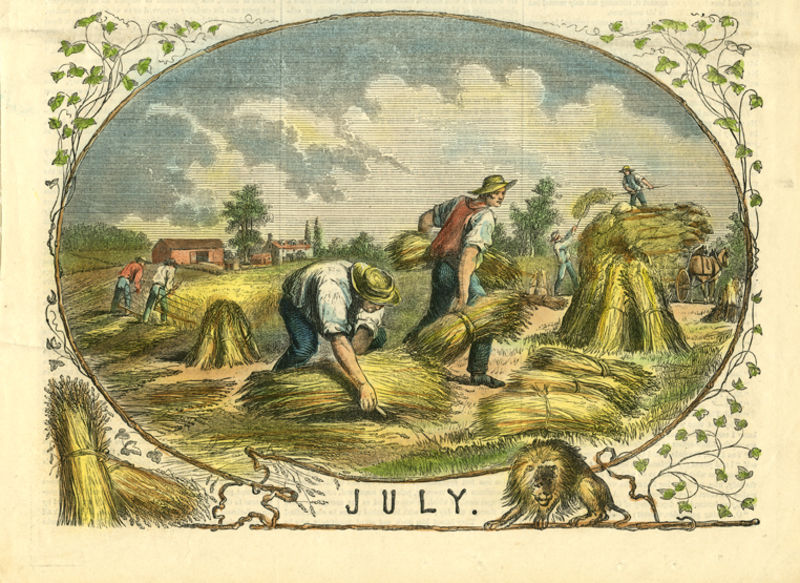
Titel: July (part of The Twelve Months of the Year)
Standort: Amherst (Massachusetts, USA)
Institution: Mead Art Museum, Amherst College
Schlagwörter: blue, hat, men, people, red, white, black, gold, gray, green, grey, painting, yellow, picture, pink, brown, plant, wood, cloud, clouds, horses, man, sky, tree, building, field, house, summer, trees, village, grass, plants, drawing, frame, oval, hats, jacket, writing, outside, peasants, ivy, leaves, vest, buildings, art, crop, engraving, hut, animal, circle, carriage, farm, farmer, gras, horse, wagon, branches, outdoors, fields, colour, work, farmers, feld, carrying, landschaft, shirt, lion, scythe, wheel, text, barn, mane, vine, vines, coach, workers, löwe, hay, straw, knife, calendar, countryside, corn, wheat, farming, fork, pitchfork, rake, ride, stall, heu, harvest, estate, slaves, bauern, hüte, ernte, bauer, stroh, crops, hourse, farmhouse, haymaking, grain, hay stacks, stacks, season, laborers, efeu, gabel, sheaves, monat, bale, pitch, bales, scythes, reaping, july, straw fields, hay fields, hay field, hay farmers, hay farmer, djuly, fileds, staw, acker, juli, weizen, ähre, scholle, mistgabel, heugabel, barnhouse